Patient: sex M, age 62
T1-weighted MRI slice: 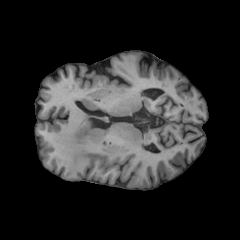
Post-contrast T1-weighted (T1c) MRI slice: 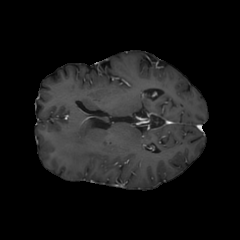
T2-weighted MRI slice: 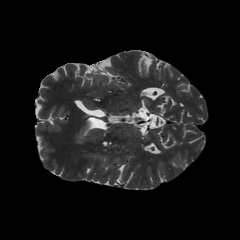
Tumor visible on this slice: yes
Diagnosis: Glioblastoma, IDH-wildtype
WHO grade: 4